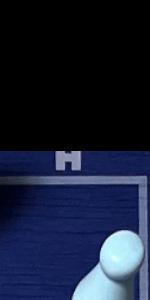
Label: Empty